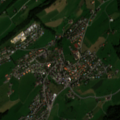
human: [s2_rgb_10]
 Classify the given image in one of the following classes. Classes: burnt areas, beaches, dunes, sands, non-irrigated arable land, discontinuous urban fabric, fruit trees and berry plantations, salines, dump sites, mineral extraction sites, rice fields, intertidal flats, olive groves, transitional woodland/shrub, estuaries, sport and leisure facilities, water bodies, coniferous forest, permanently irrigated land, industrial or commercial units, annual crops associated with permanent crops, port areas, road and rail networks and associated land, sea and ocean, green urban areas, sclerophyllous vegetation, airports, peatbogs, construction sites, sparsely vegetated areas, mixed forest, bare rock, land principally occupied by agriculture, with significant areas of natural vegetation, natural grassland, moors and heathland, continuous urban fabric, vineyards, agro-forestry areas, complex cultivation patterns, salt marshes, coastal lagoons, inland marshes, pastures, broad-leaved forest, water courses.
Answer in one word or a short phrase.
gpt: discontinuous urban fabric, complex cultivation patterns, mixed forest